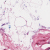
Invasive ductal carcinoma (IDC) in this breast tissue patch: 0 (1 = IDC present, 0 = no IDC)